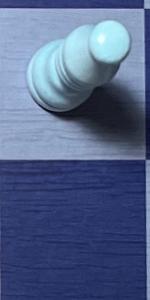
Label: Empty